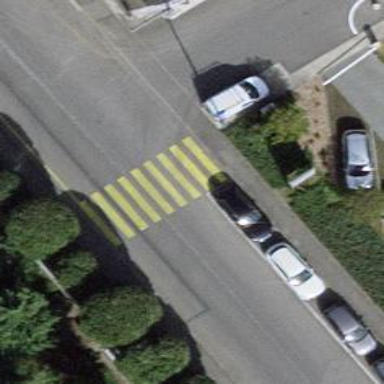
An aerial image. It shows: Marked road crossing.